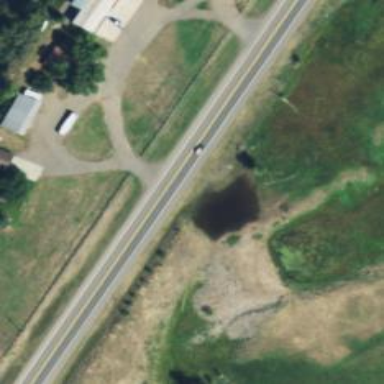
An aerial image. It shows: Asphalt road classified as trunk highway.